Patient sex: M
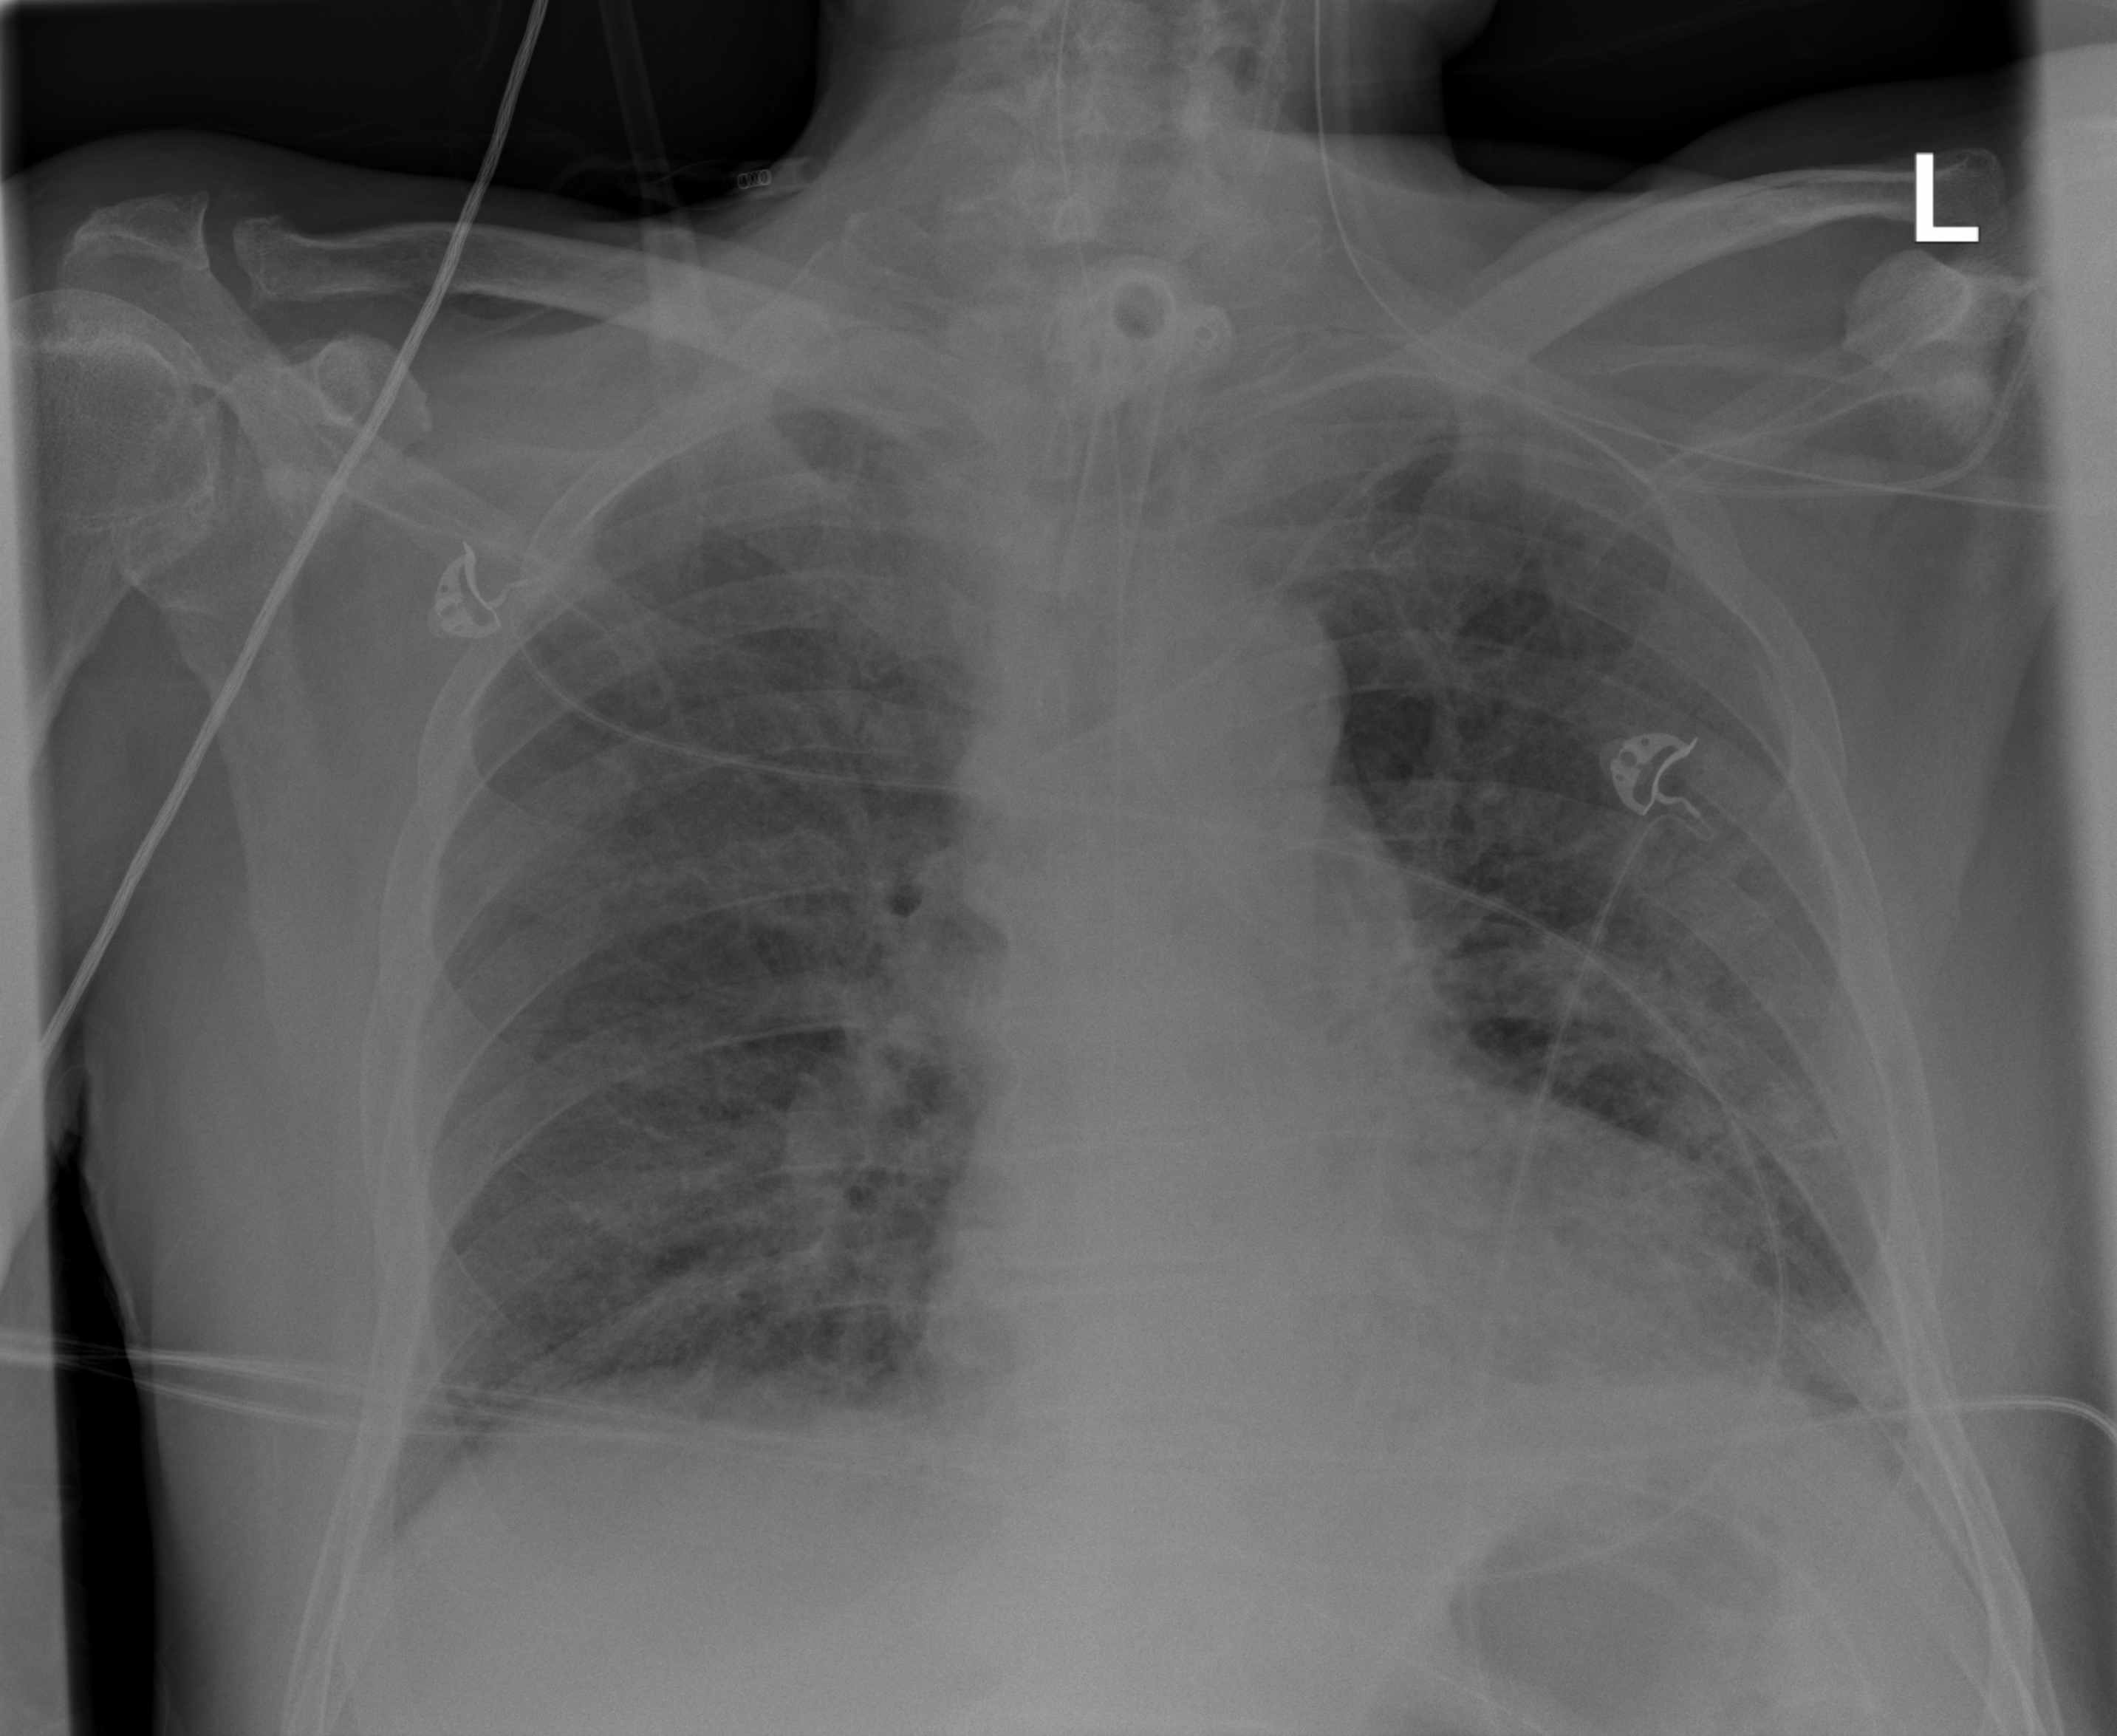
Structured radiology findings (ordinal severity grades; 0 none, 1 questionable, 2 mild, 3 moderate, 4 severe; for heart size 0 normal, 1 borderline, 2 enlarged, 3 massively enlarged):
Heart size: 2
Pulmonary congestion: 1
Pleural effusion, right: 0
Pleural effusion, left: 1
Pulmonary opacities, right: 2
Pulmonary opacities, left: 2
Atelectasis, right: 2
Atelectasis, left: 2